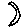
Label: moon